Question: I have a jpgraph script that parses a URL to build a graph for me like this:

How do I send the X-Axis data at the same time, as I need to skip months and the current method does not allow for this?
I'm guessing it would look something like this:
'''
/chart/jpgraph/graphmaker.php?a=(Jan','5)&b=(Feb','3)&c=(Jun','4)
'''
The jpgraph graph code in "graphmaker.php" is:
'''
<?php
$url="http://".$_SERVER['HTTP_HOST'].$_SERVER['REQUEST_URI'];
$parsedurl = parse_url($url, PHP_URL_QUERY);
parse_str($parsedurl);
require_once 'src/jpgraph.php';
require_once 'src/jpgraph_line.php';
$datay1 = array($aa,$bb,$cc,$dd,$ee,$ff,$gg,$hh,$ii,$jj,$kk);
$datay2 = array($a,$b,$c,$d,$e,$f,$g,$h,$i,$j,$k);
// Setup the graph
$graph = new Graph(600,200);
$graph->SetScale("textlin",1,5);
$theme_class=new UniversalTheme;
$graph->SetTheme($theme_class);
$graph->img->SetAntiAliasing(false);
$graph->SetBox(false);
$graph->img->SetAntiAliasing();
$graph->yaxis->HideZeroLabel();
$graph->yaxis->HideLine(false);
$graph->yaxis->HideTicks(false,false);
$graph->xgrid->Show();
$graph->xgrid->SetLineStyle("solid");
$graph->xaxis->SetTickLabels(array('Sept','Oct','Nov','Dec','Jan','Feb','Mar','Apr','May','Jun','Jul'));
$graph->xgrid->SetColor('#E3E3E3');
// Create the first line
$p1 = new LinePlot($datay1);
$graph->Add($p1);
$p1->SetColor("#B22222");
$p1->SetLegend('Attitude');
// Create the second line
$p2 = new LinePlot($datay2);
$graph->Add($p2);
$p2->SetColor("#6495ED");
$p2->SetLegend('Progress');
$graph->legend->SetFrameWeight(1);
// Output line
$graph->Stroke();
?>
'''
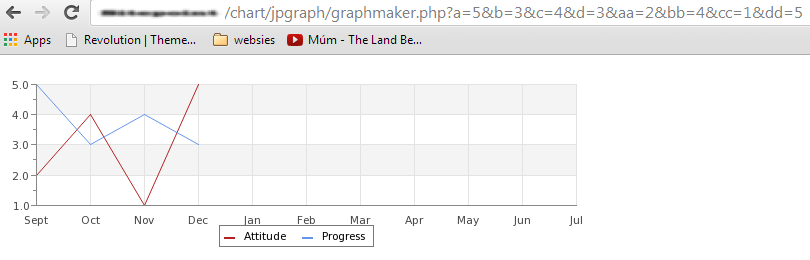
Answer: jpgraph allows skipping fields using "-". I didnt manage to solve this issue, but found a workaround by forwarding the dataset as -,-,2,4,-,1,-,-,5 and making a URI like this:
'''
/jpgraph/graphmaker.php?a=-&b=-&c=2&d=4&e=-&f=1&g=-&h=-&i=5&j=-
'''
this fix worked and achieve the desired results.
I used @PandemoniumSyndicate advice here <URL>
Then added this to build the URI to pass to jpgraph:
'''
$urls = range('a', 'j');
$newArray = array_combine($urls, $ar3);
$mine = array();
foreach ($newArray as $key => $value) { $mine[] = "$key=$value"; }
$plov = implode('&',$mine);
'''
The URI to jpgraph was:
'''
/jpgraph/graphmaker.php?'.$plov.'
'''
Hpefully this will help others